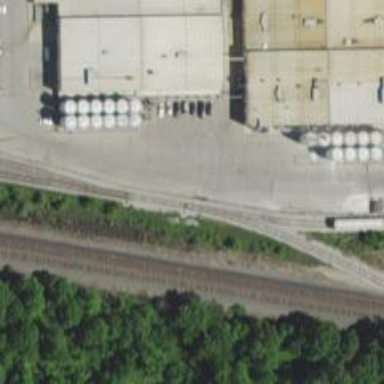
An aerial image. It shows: Rail spur service.